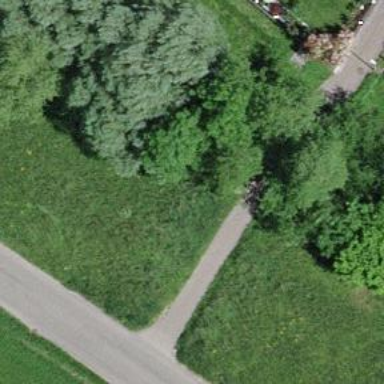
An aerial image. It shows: Dirt footway.